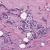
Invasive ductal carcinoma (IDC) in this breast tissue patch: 1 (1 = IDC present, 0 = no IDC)